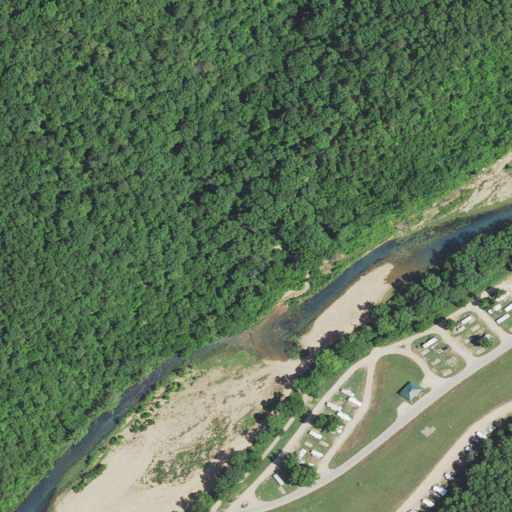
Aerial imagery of valley in Missouri named Piney Point Hollow containing deciduous forest, low intensity development, open development, barren land, grassland, medium intensity development, shrub, and pasture